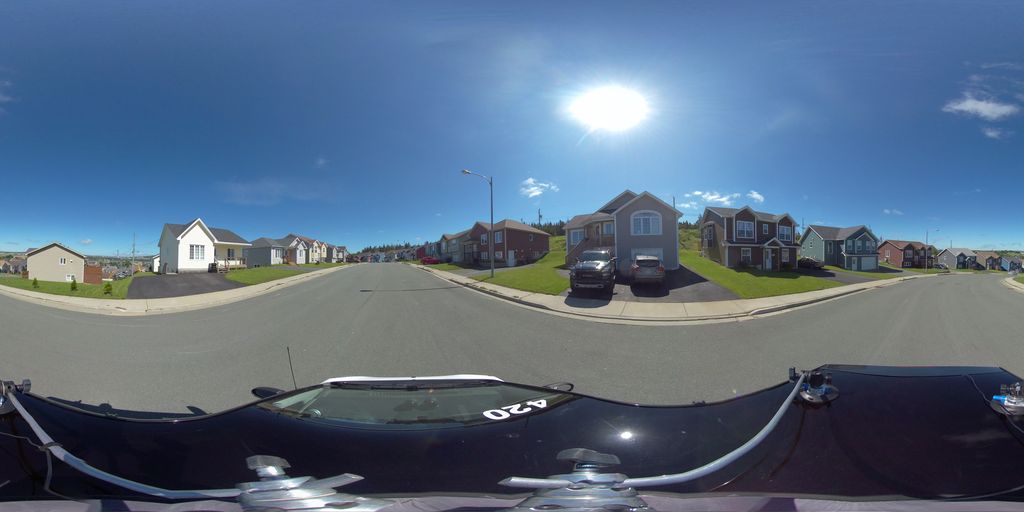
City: st_johns